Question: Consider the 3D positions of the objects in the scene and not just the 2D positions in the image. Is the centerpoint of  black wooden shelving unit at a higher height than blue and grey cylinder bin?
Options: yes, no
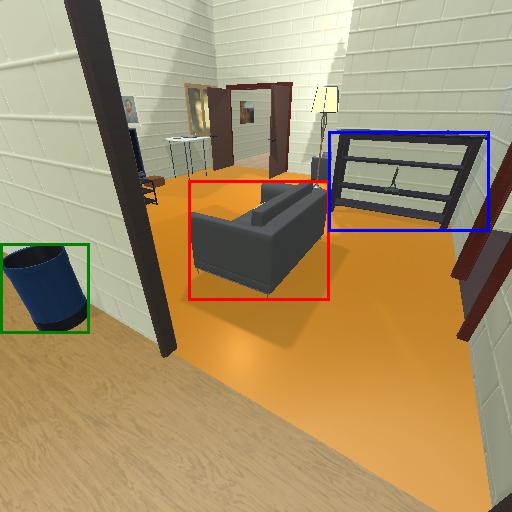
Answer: yes